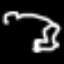
Label: frog